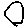
Label: circle